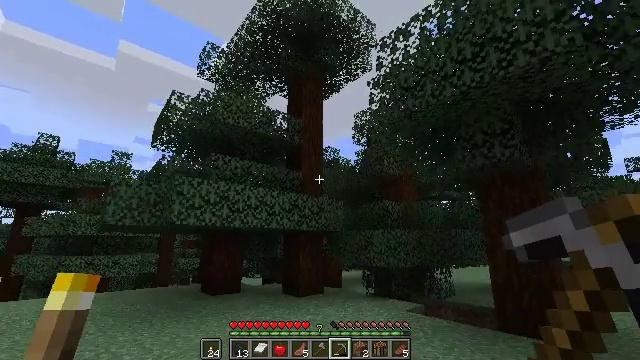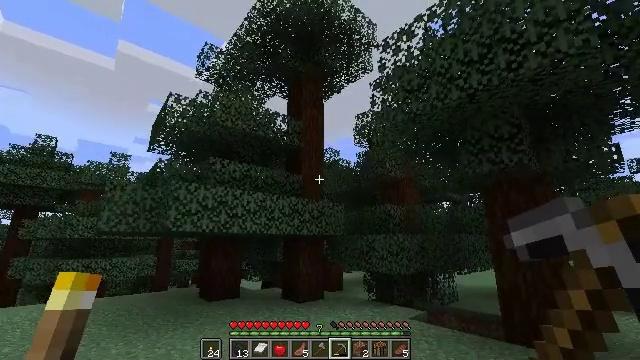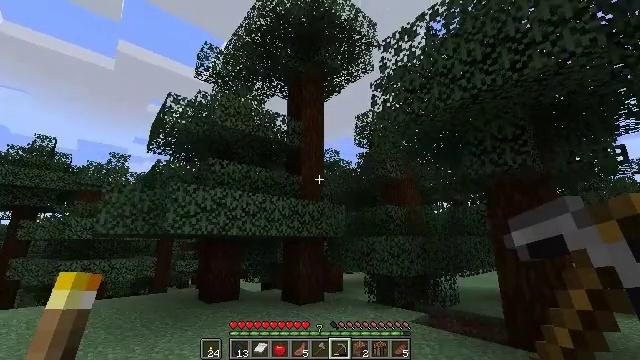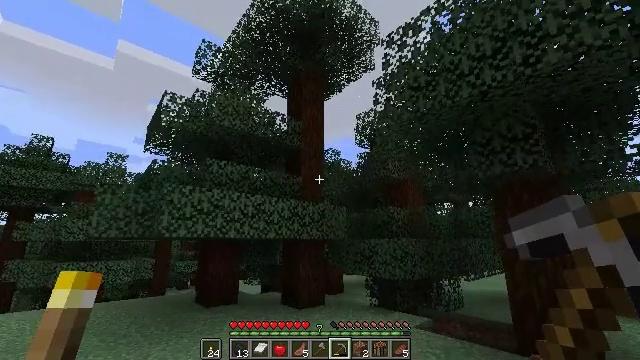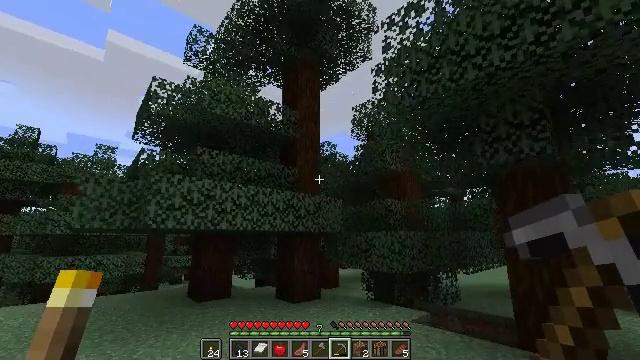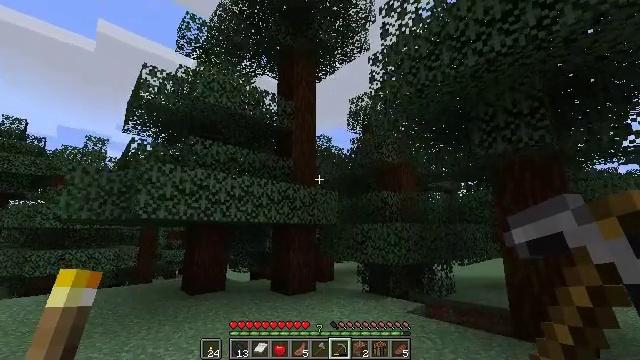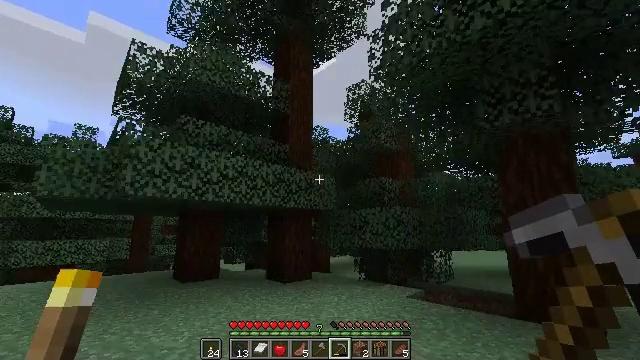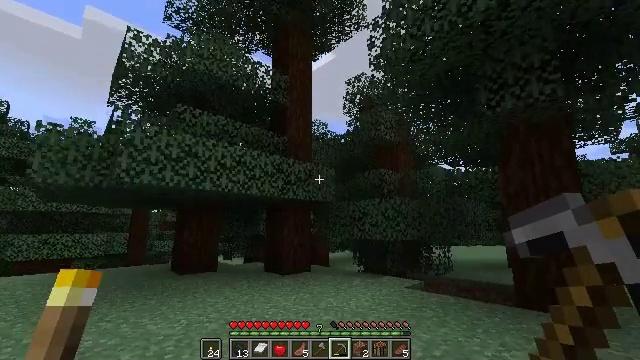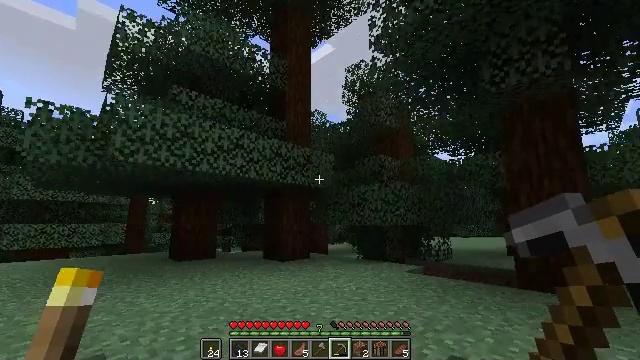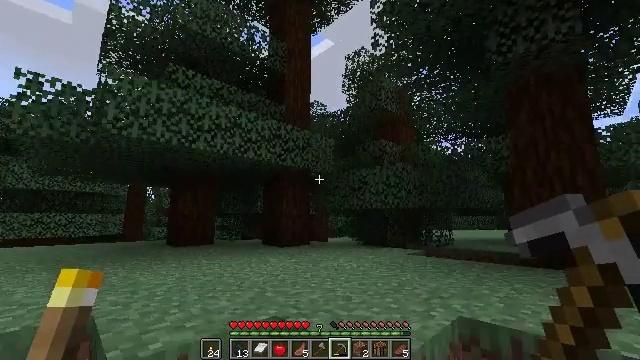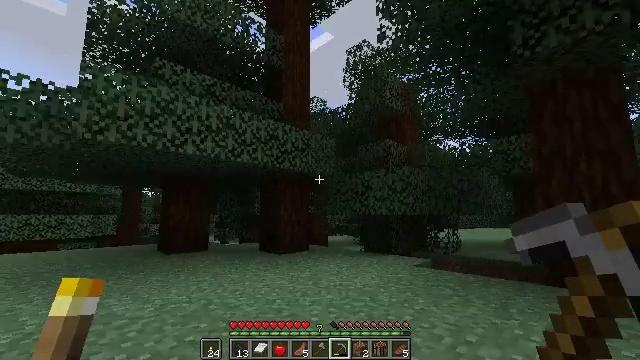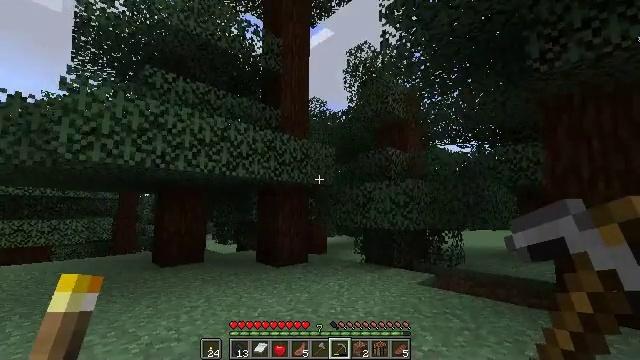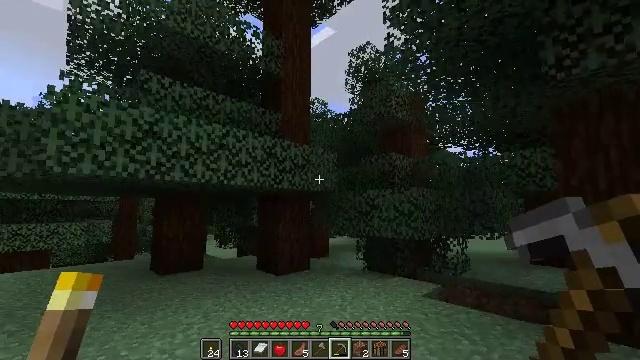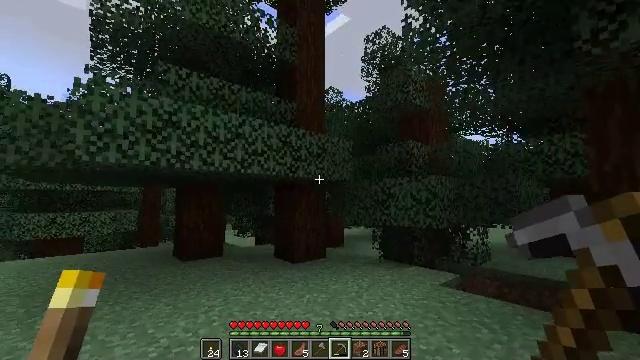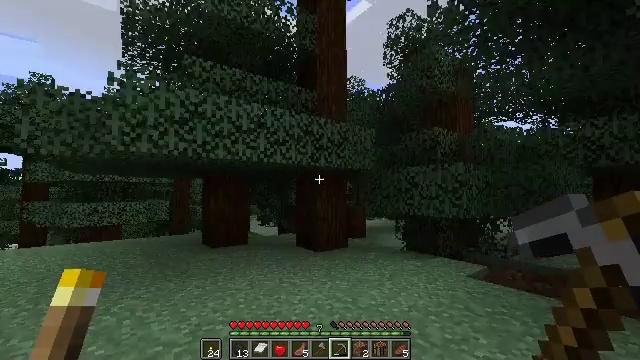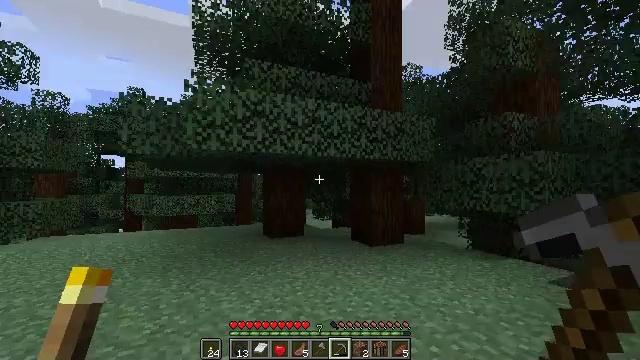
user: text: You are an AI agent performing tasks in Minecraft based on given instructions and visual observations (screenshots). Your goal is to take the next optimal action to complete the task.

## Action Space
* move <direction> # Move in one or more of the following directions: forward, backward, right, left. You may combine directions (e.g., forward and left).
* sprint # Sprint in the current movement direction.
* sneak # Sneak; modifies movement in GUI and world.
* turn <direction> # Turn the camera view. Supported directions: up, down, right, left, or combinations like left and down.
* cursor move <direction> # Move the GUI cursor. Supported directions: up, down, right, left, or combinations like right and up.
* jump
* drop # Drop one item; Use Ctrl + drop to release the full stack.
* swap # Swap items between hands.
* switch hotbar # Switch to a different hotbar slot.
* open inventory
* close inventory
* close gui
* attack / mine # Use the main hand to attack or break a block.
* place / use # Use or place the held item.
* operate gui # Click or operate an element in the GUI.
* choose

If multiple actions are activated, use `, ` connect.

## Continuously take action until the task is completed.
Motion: motion action
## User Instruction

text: Mine the sweet berry bush.
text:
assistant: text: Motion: move forward, jump
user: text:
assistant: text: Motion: move forward, jump
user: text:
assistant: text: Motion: move forward, jump
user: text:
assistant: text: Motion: move forward, turn right and down, jump
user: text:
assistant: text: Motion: move forward, turn right and down, jump
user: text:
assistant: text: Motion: move forward, jump
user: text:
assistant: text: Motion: move forward, jump
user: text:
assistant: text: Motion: move forward, turn down, jump
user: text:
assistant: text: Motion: move forward, jump
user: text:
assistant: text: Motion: move forward, turn down, jump
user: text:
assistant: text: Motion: move forward, jump
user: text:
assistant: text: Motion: move forward, jump
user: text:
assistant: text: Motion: move forward, turn left and down, jump
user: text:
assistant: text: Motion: move forward, turn left and down, jump
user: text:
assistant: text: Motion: move forward, turn left and down, jump
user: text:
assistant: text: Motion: move forward, turn left, jump
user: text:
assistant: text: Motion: move forward, turn left
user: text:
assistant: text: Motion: move forward, turn left
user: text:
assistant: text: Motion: move forward, turn left
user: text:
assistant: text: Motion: move forward, turn left
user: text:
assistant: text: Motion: move forward, turn left
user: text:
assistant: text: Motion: move forward, turn left
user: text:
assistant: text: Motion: move forward, turn left
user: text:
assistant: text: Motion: move forward
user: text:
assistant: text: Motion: move forward, turn left
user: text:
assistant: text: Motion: move forward
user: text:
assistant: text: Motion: move forward
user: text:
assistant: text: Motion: move forward
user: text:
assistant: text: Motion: move forward
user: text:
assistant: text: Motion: move forward